Current action and preconditions to check: path_clear

Your task: For each precondition in the list above, predict whether it will hold at this action.

Consider the current scene as observed from the mobile robot's camera, and analyze the predicted future states of all dynamic agents (e.g., people, animals, vehicles, or any moving entities) within the NEXT SECOND.

IMPORTANT: Only answer "very likely" if you are absolutely certain—based on strong, clear evidence—that a dynamic agent will violate the precondition in the predicted future state. Do NOT answer "very likely" for unlikely, ambiguous, or low-probability risks.

Ask yourself for each precondition: Is there a high probability, with clear and convincing evidence, that the predicted future states of any dynamic agent will interfere with the predicted future state of the currently executing action within the NEXT SECOND, causing that precondition to fail?

Assess the risk level based on these predictions. Use "likely" or "very likely" if motions create a clear risk of interference.

Use "neutral" or "improbable" if agents are nearby but their predicted paths are clearly diverging or non-conflicting.

Failure Risk Categories: "very improbable", "improbable", "neutral", "likely", "very likely"

Answer Format: Output ONLY the probability_of_failure value from these categories: "very improbable", "improbable", "neutral", "likely", "very likely"

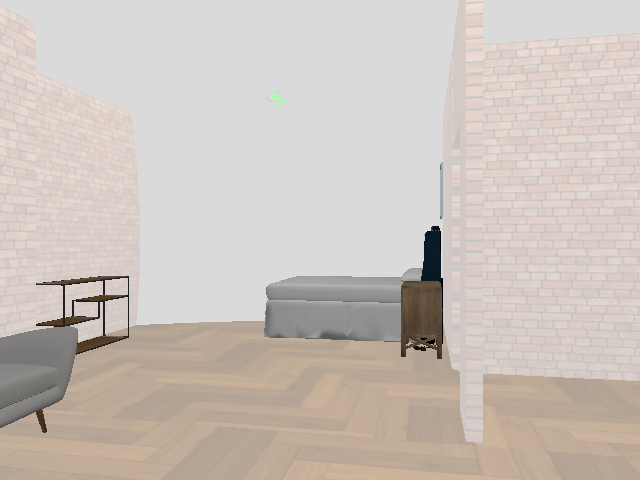

Answer: very improbable